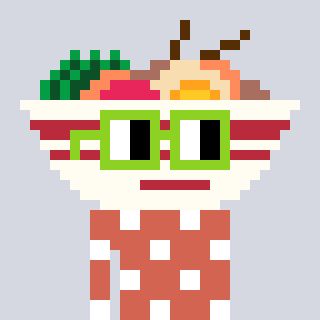
a pixel art character with square light green glasses, a noodles-shaped head and a peachy-colored body on a cool background